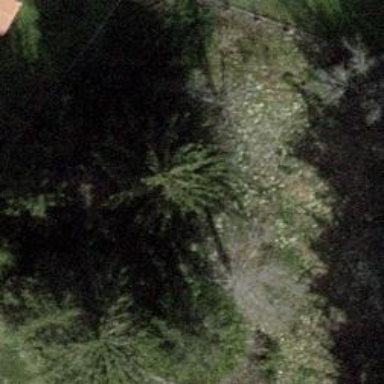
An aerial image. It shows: Evergreen needle-leaved tree.